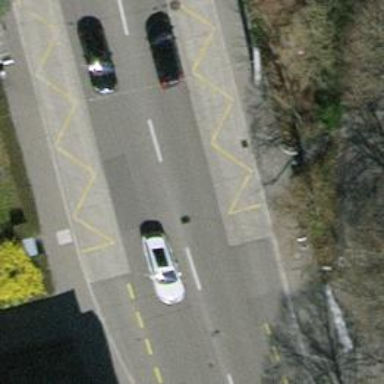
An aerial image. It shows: Bus stop for trolleybuses with designated stop position for public transport.